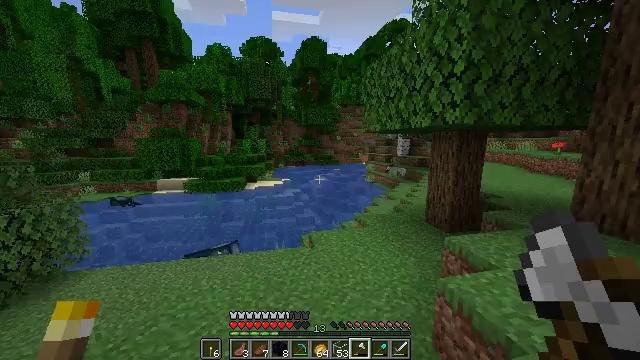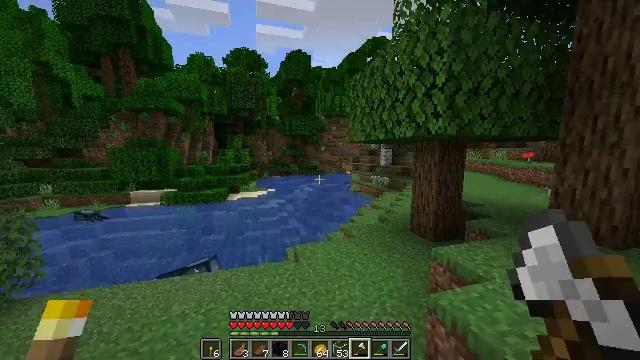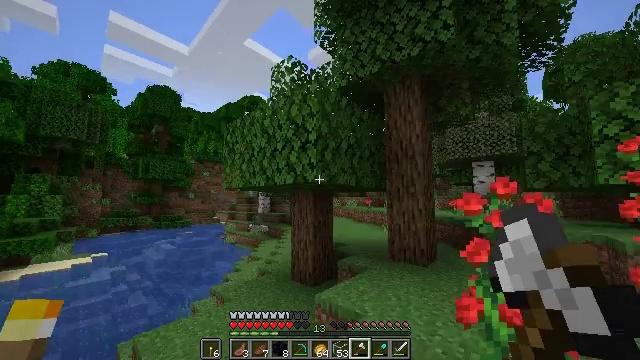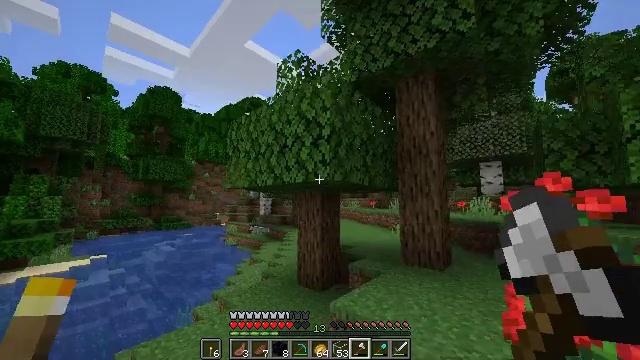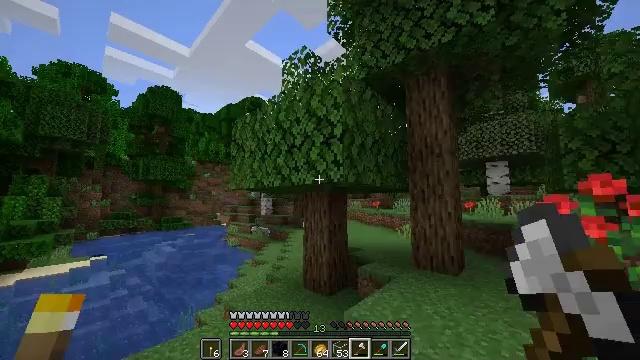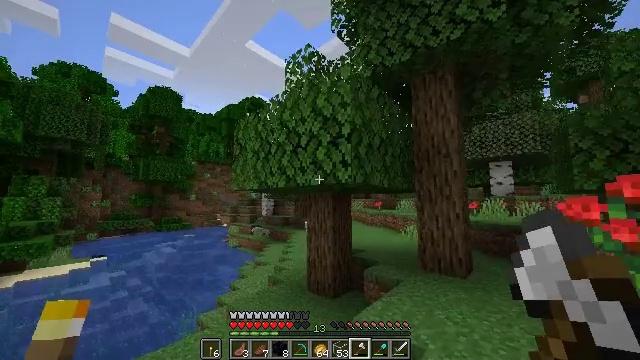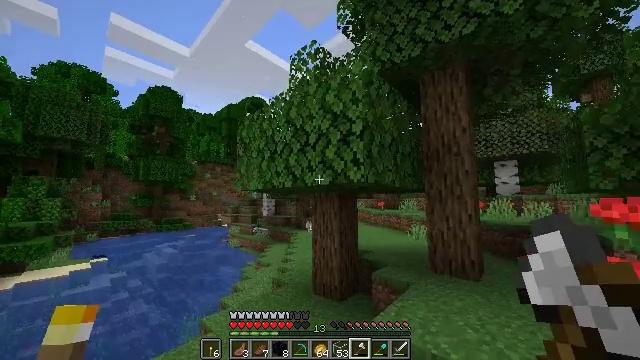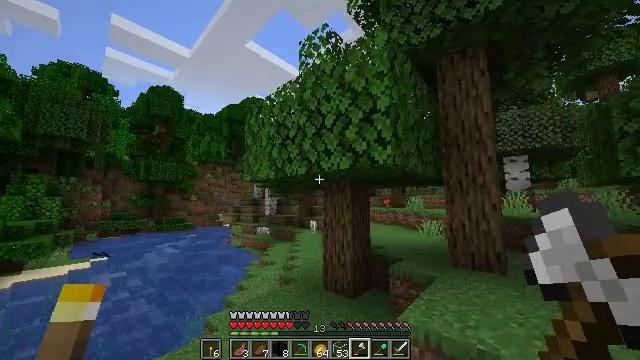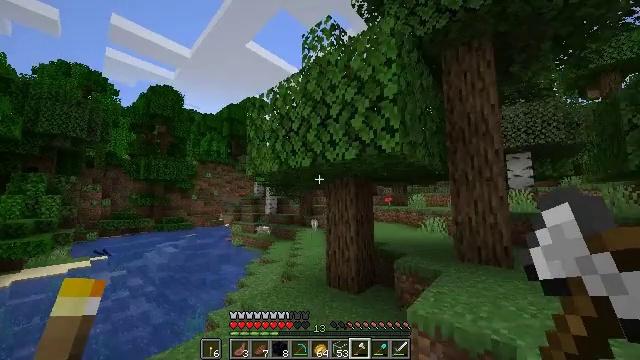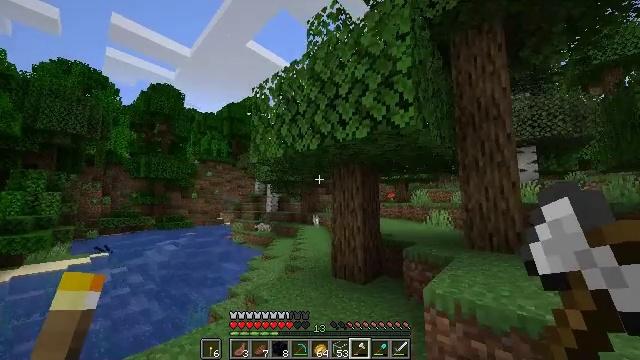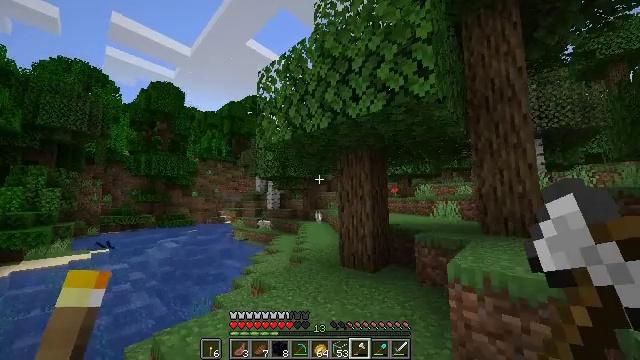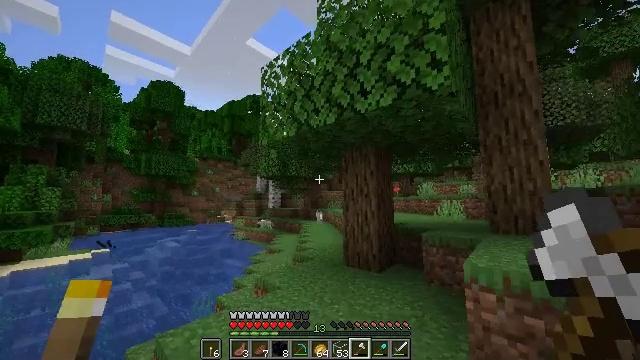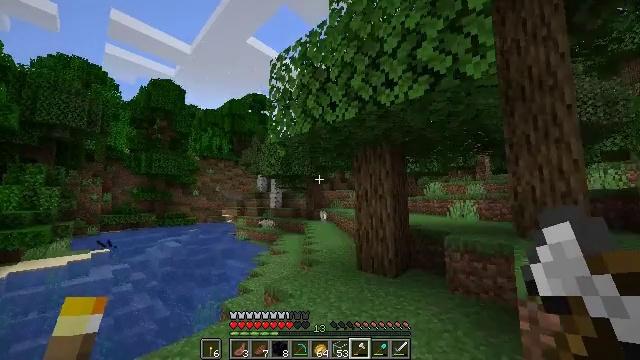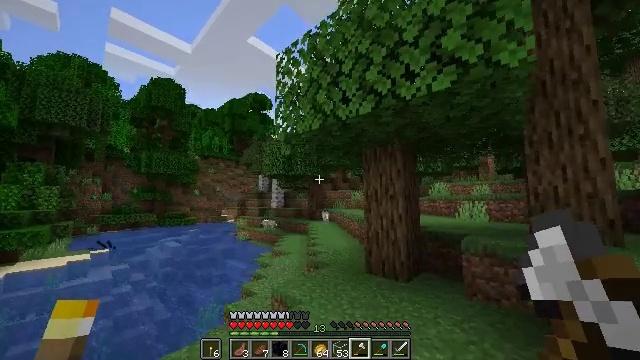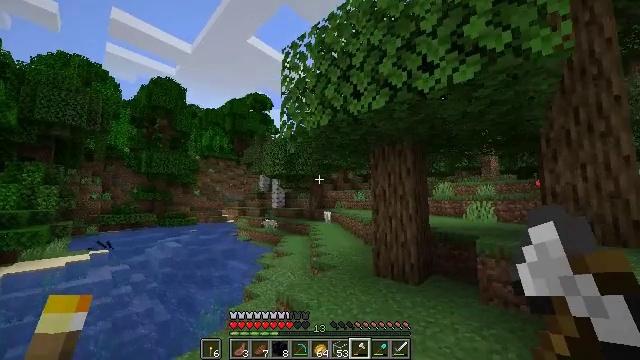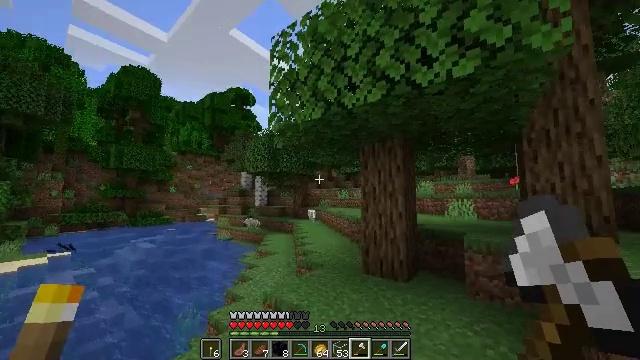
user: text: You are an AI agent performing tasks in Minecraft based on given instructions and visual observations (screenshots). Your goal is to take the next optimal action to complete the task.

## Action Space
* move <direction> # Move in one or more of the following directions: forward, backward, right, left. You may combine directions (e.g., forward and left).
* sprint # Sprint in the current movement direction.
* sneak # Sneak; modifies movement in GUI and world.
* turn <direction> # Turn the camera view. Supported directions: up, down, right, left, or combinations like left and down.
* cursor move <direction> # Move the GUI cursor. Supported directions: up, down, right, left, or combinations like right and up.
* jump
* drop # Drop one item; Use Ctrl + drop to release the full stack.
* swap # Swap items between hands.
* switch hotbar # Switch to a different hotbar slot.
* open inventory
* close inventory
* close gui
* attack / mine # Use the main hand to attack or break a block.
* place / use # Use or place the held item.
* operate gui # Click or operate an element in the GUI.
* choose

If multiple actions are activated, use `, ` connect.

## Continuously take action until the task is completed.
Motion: motion action
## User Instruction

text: Gather grass block for landscaping.
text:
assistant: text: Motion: move forward, sprint
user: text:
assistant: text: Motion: move forward and move left, sprint, turn right and up
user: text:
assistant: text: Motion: move forward and move left
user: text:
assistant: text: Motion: move forward and move left
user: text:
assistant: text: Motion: move forward and move left
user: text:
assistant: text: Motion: move forward and move left
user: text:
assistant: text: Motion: move forward and move left
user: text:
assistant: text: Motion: move forward and move left
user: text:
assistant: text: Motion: move forward and move left
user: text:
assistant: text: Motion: move forward and move left
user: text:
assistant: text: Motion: move forward and move left
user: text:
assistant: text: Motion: move forward and move left
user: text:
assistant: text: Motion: move forward and move left
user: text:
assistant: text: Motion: move forward and move left
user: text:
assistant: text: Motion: move forward and move left, turn right
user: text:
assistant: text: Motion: move forward and move left, turn right
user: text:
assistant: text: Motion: move forward and move left, turn right and down
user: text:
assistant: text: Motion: move forward, turn right
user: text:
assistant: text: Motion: move forward, turn right
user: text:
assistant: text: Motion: turn right
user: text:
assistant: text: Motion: turn right
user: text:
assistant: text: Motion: turn right
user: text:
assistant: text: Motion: turn right
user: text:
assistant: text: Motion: no_op
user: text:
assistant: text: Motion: no_op
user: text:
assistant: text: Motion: move forward, turn right
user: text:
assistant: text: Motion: move forward, turn right
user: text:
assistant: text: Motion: move forward, turn right and down
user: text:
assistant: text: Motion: move forward and move right, turn right
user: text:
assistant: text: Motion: move forward and move right